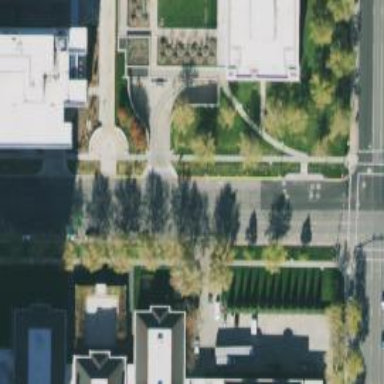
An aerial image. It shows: Primary road with asphalt surface. There is separate sidewalk.